You are looking at the raw vibration waveform of a rotating shaft. Diagnose the rotating machine from this image, choosing from: normal, misalignment, unbalance, looseness.
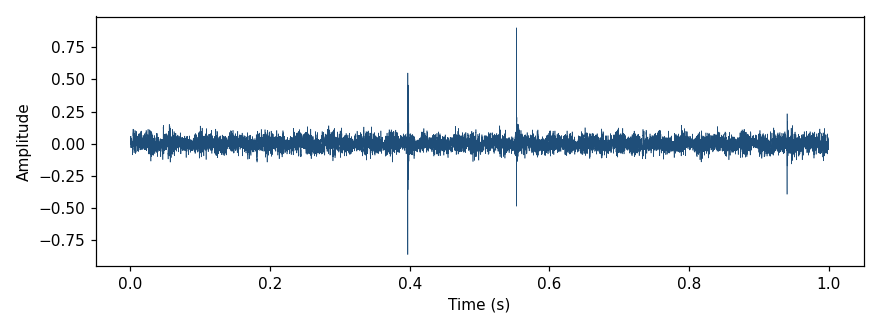
Answer: unbalance